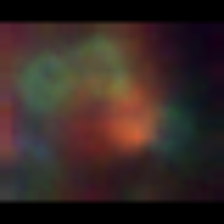
Taxon: Diatom_aggregate
Group: Diatoms